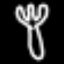
Label: fork